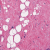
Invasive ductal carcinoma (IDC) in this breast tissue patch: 0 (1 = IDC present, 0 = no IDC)